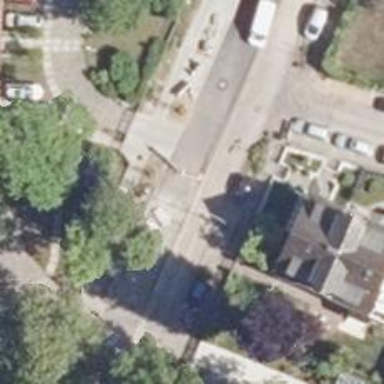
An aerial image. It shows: Secondary road with asphalt surface. It has lanes for both sidewalk and cycleway.